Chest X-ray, PA view. Patient: 37 years old, sex F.
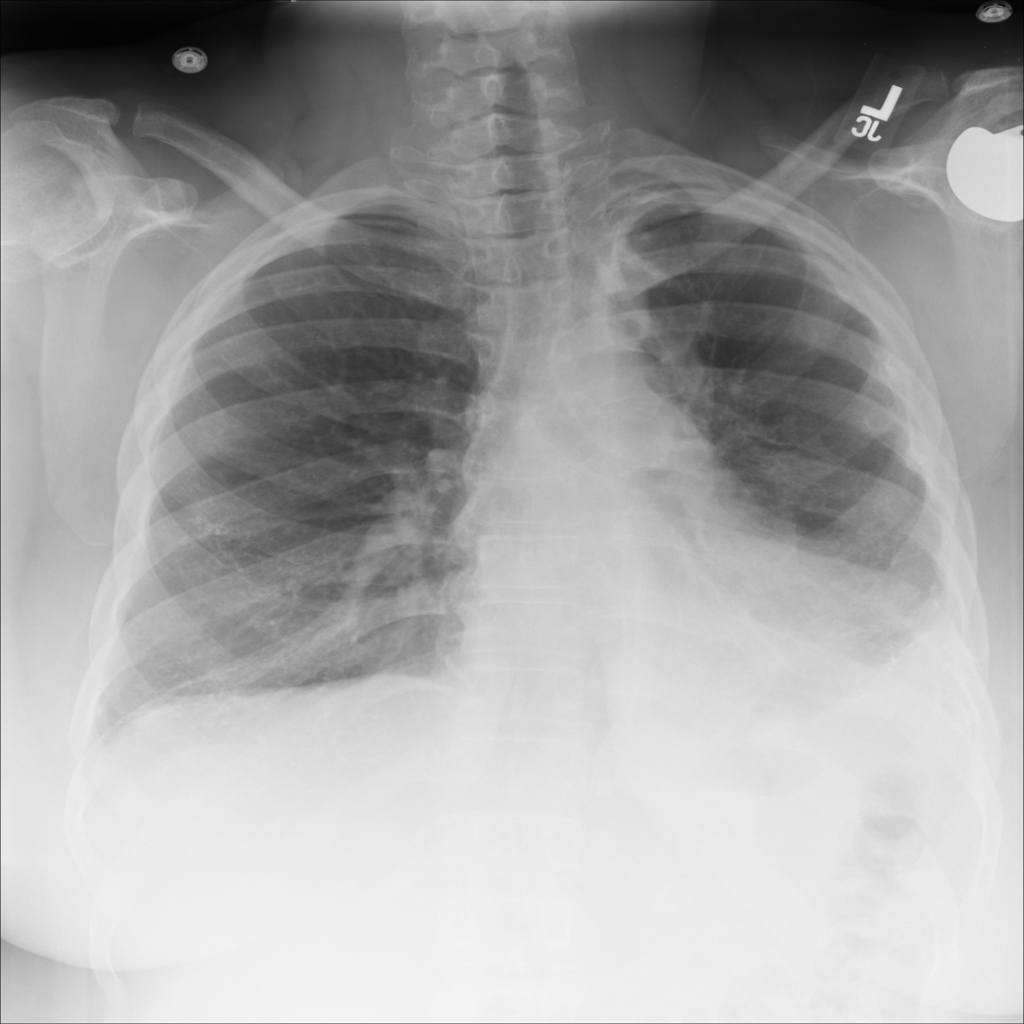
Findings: Fibrosis, Infiltration